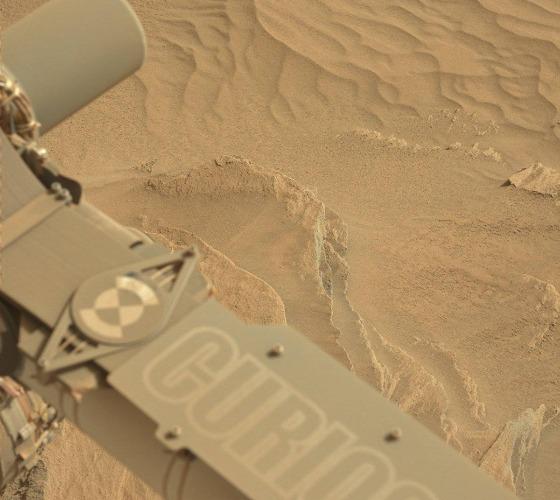
Terrain classes present: Background, Bedrock, Gravel / Sand / Soil, Shadow